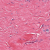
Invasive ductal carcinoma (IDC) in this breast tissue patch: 0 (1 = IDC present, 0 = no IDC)